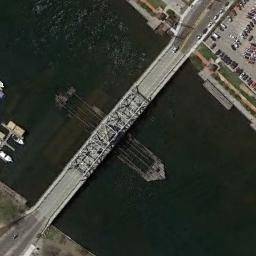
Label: bridge